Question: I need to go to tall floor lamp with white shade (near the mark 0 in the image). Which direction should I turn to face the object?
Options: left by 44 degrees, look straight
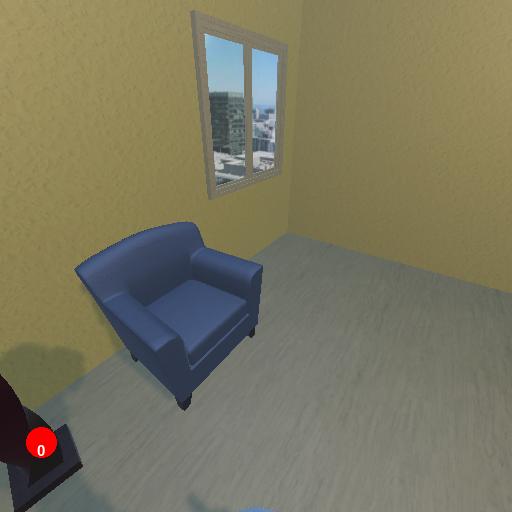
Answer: left by 44 degrees